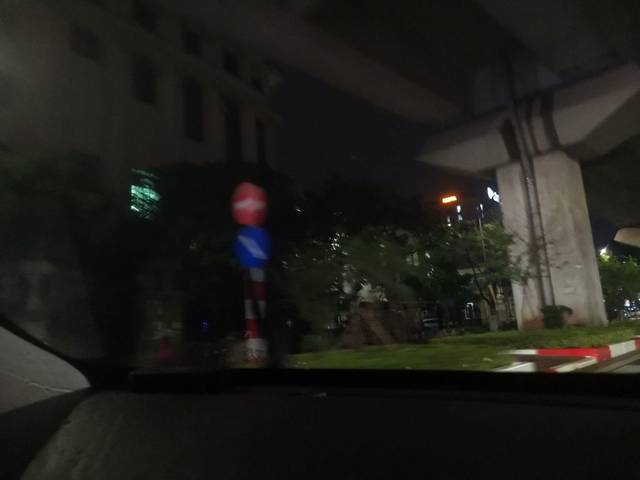
Region: Vietnam
Coordinates: 21.022, 105.826